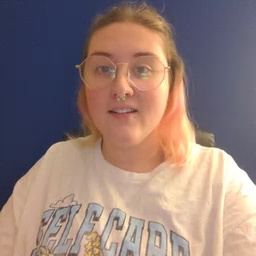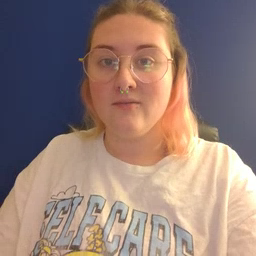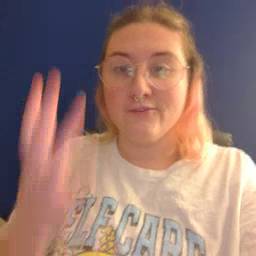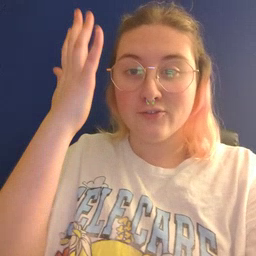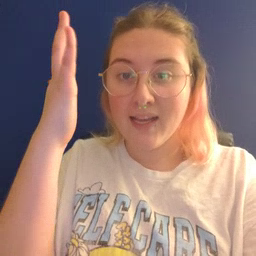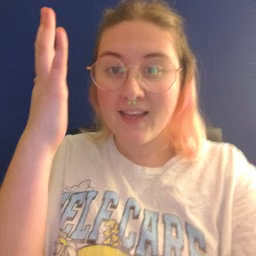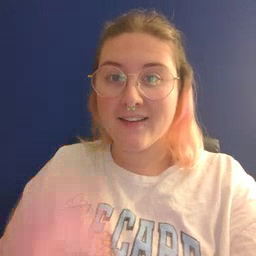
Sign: tree